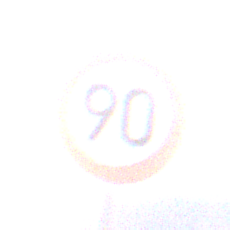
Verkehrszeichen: Geschwindigkeit90
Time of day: Dusk
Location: Outdoor (Nature)
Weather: Clear
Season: NotSpecified
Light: Natural